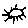
Label: sun